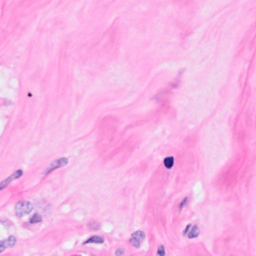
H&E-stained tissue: Breast